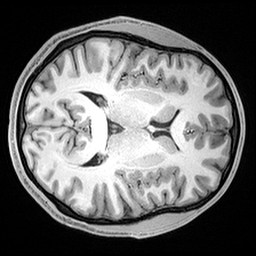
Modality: T1w
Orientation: axial
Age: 32
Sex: male
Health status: healthy
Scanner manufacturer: siemens
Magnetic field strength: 3 T
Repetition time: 2.4 s
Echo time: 0.00217 s